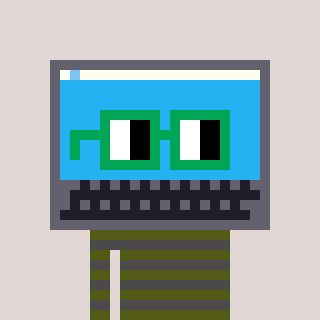
a pixel art character with square green glasses, a laptop-shaped head and a grayscale-colored body on a warm background